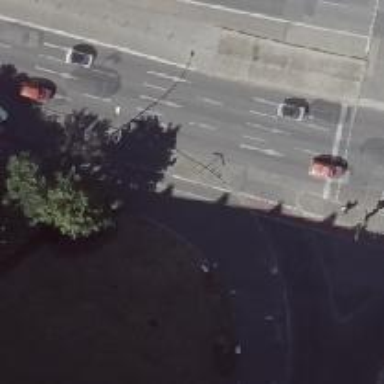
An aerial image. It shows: Primary highway with asphalt surface. It is dual carriageway with track cycleway on the right and asphalt sidewalk on the right side.